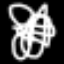
Label: squiggle